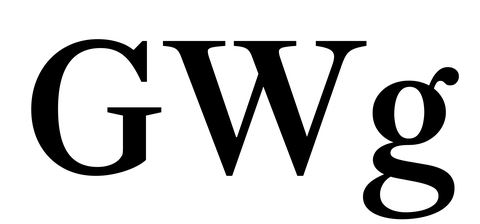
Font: LibreCaslonText_Medium